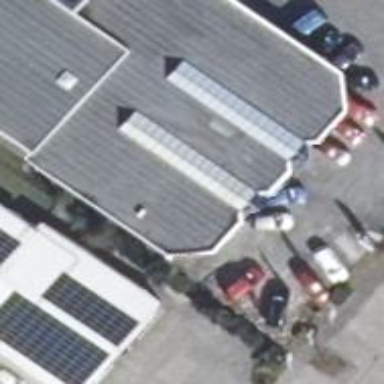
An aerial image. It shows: Shop that sells cars.